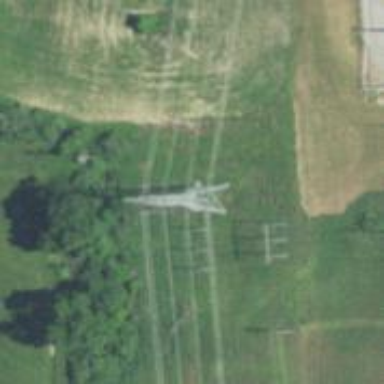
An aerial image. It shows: Lattice structure tower.